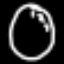
Label: clock